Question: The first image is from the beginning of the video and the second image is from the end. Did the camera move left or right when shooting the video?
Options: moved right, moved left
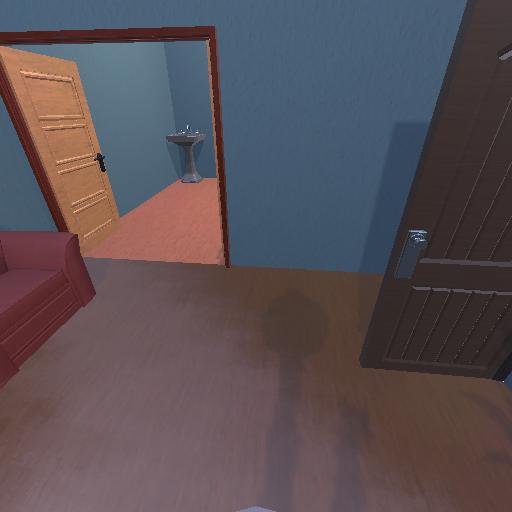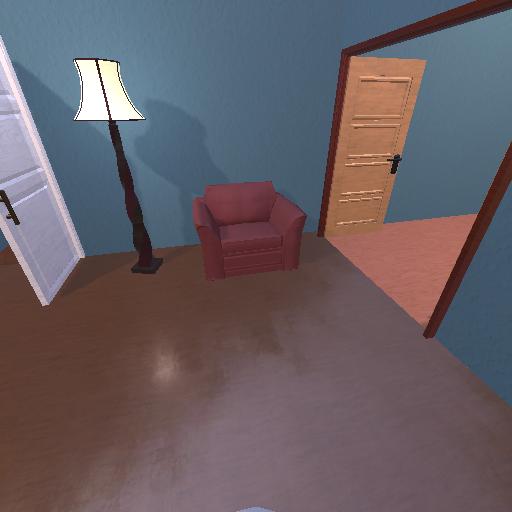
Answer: moved right